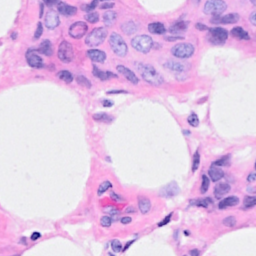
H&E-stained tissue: Breast